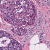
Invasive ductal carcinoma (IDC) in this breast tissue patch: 0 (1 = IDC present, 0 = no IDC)